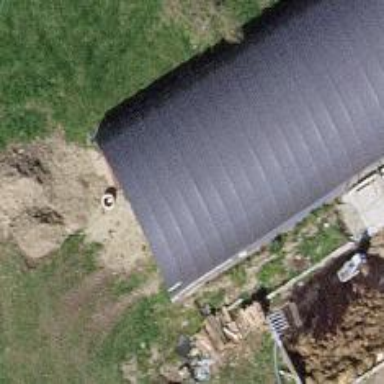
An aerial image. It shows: Greenhouse.